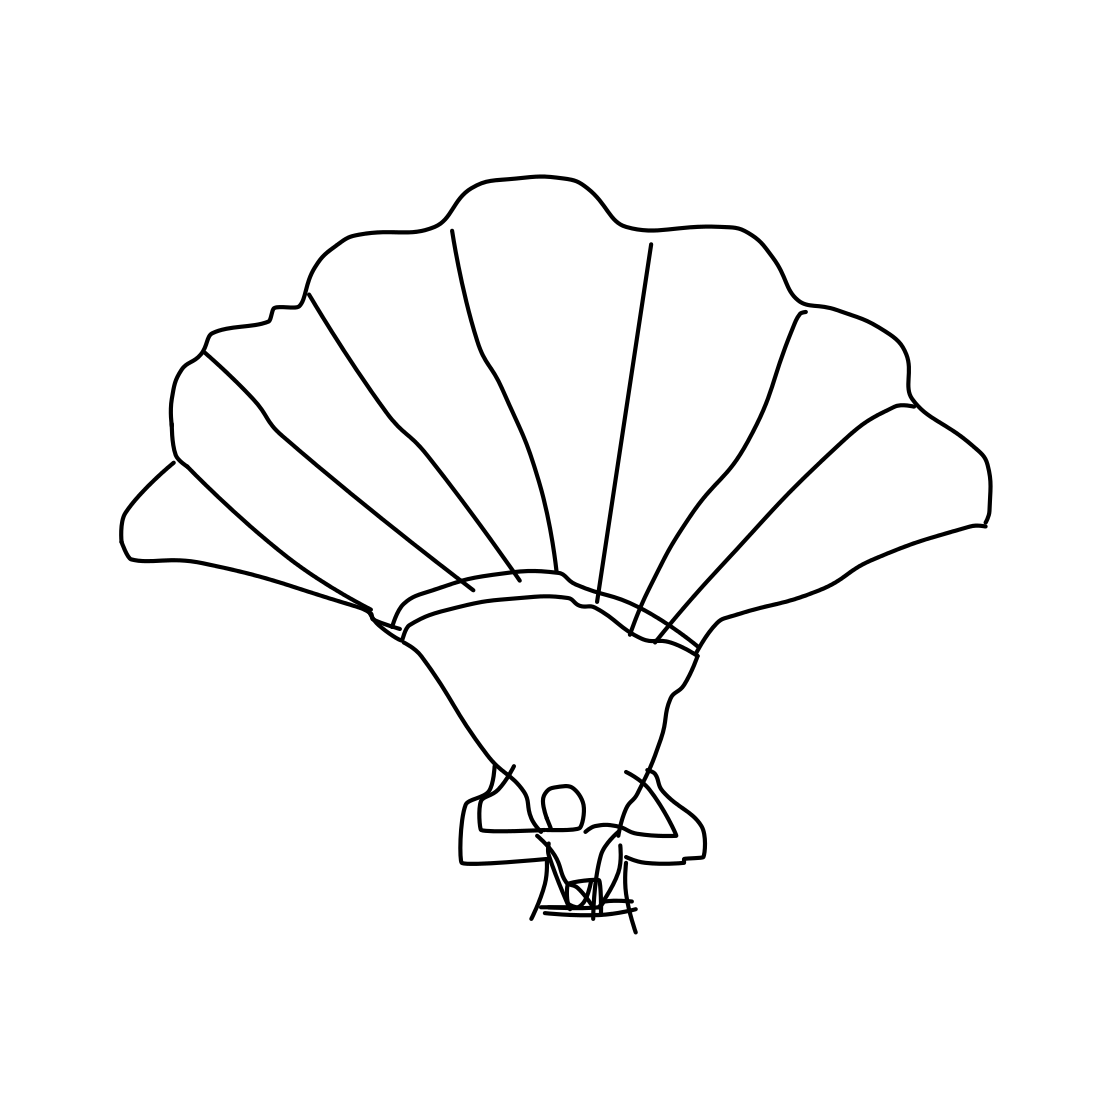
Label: parachute